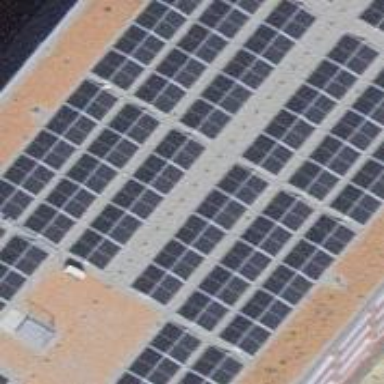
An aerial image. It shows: Solar power generator using photovoltaic panels.